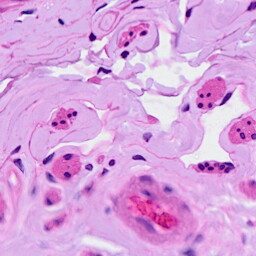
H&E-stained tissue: Ovarian